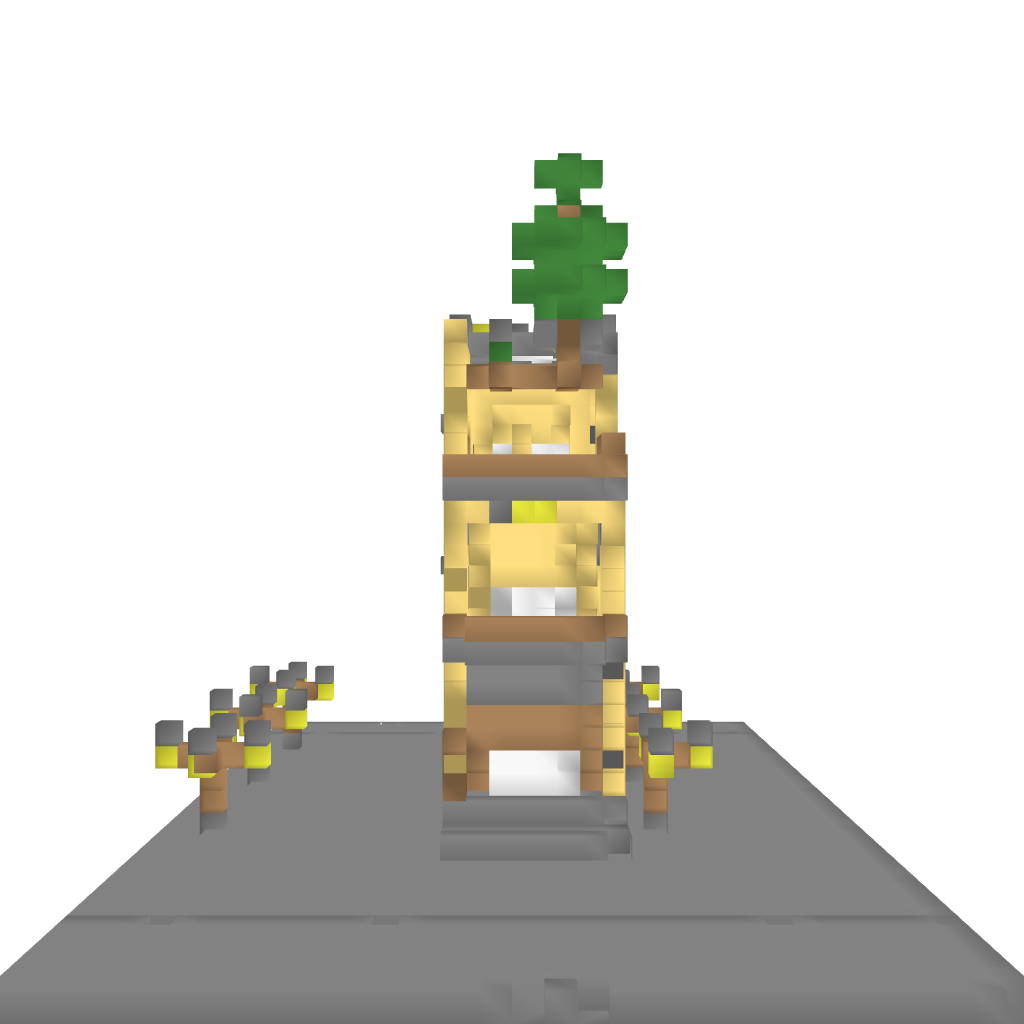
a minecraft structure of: Vietnamese (TPHCM) House bad low quality